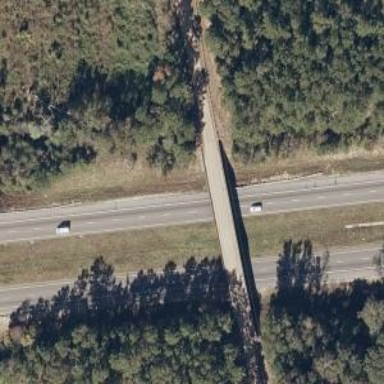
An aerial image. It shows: Residential road passing over viaduct bridge.